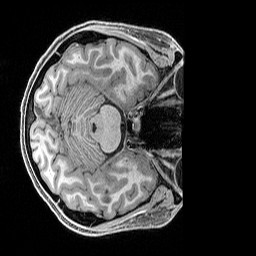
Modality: T1w
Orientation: axial
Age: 26
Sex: female
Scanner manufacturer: siemens
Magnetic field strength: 3 T
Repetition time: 2.5 s
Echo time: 0.00296 s